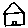
Label: house